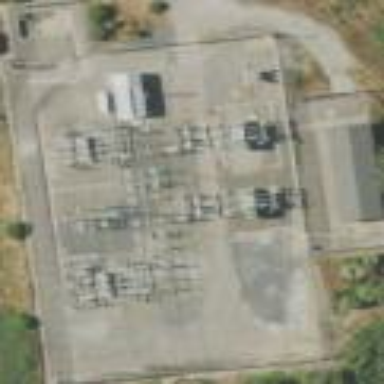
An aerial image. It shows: Power substation enclosed by fence.